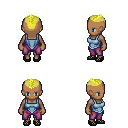
a pixel art fantasy rpg character, female body template, human, dark skin, blue vest, magenta pants, gold short mohawk hairstyle, ghillies, four views (front, back, left, right), 2x2 character sprite sheet, small pixel art, hard edges, no anti-aliasing